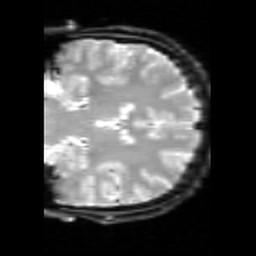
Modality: inplaneT2
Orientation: coronal
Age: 33
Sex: female